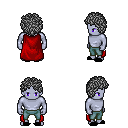
a pixel art fantasy rpg character, male body template, dark elf, purple skin, red cape, teal pants, gray curly afro hairstyle, black slippers, four views (front, back, left, right), 2x2 character sprite sheet, small pixel art, hard edges, no anti-aliasing